Question: I've implemented DFT and the inverse DFT Function according to the following formulas:

The DFT function works, but when testing the inverse on the output I don't get the original series.
'''
import numpy as np
import random
exp = np.exp
pi = np.pi
def mydft(X):
n = len(X)
out = []
for k in range(n):
temp = 0
for i in range(n):
temp += X[i] * exp(-2j*pi*k*i/n)
out.append(temp)
return np.array(out)
def myidft(X):
n = len(X)
out = []
for k in range(n):
temp = 0
for i in range(n):
temp += X[i] * exp(2j*pi*k*i/n)
out.append(temp)
return (1/n) * np.array(out)
'''
## Testing
'''
orig = np.random.random(100)
trans = mydft(orig)
inv = myidft(trans)
print(np.allclose(inv, trans))
>>> False
print(np.allclose(trans, np.fft.fft(orig)))
>>> True
'''
Since the original Function works and the modifications for the inverse are quite simple, I have no clue what went wrong!?
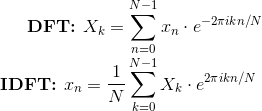
Answer: Shouldn't your test be
'''
print(np.allclose(inv, orig))
'''
since
'''
orig = myidft(mydft(orig))
'''
because when I plot your DFT
<URL>
and invDFT (of DFT of original signal)
<URL>
compared to the <URL> the results are exactly the same. Your implementation seems right. Your test is wrong.